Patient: sex M, age 62
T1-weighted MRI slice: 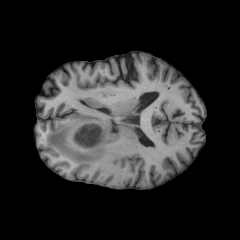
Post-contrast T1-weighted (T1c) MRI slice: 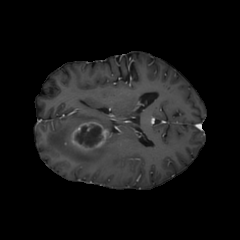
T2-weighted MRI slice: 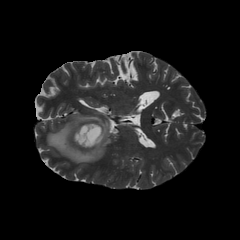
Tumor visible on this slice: yes
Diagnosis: Glioblastoma, IDH-wildtype
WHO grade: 4